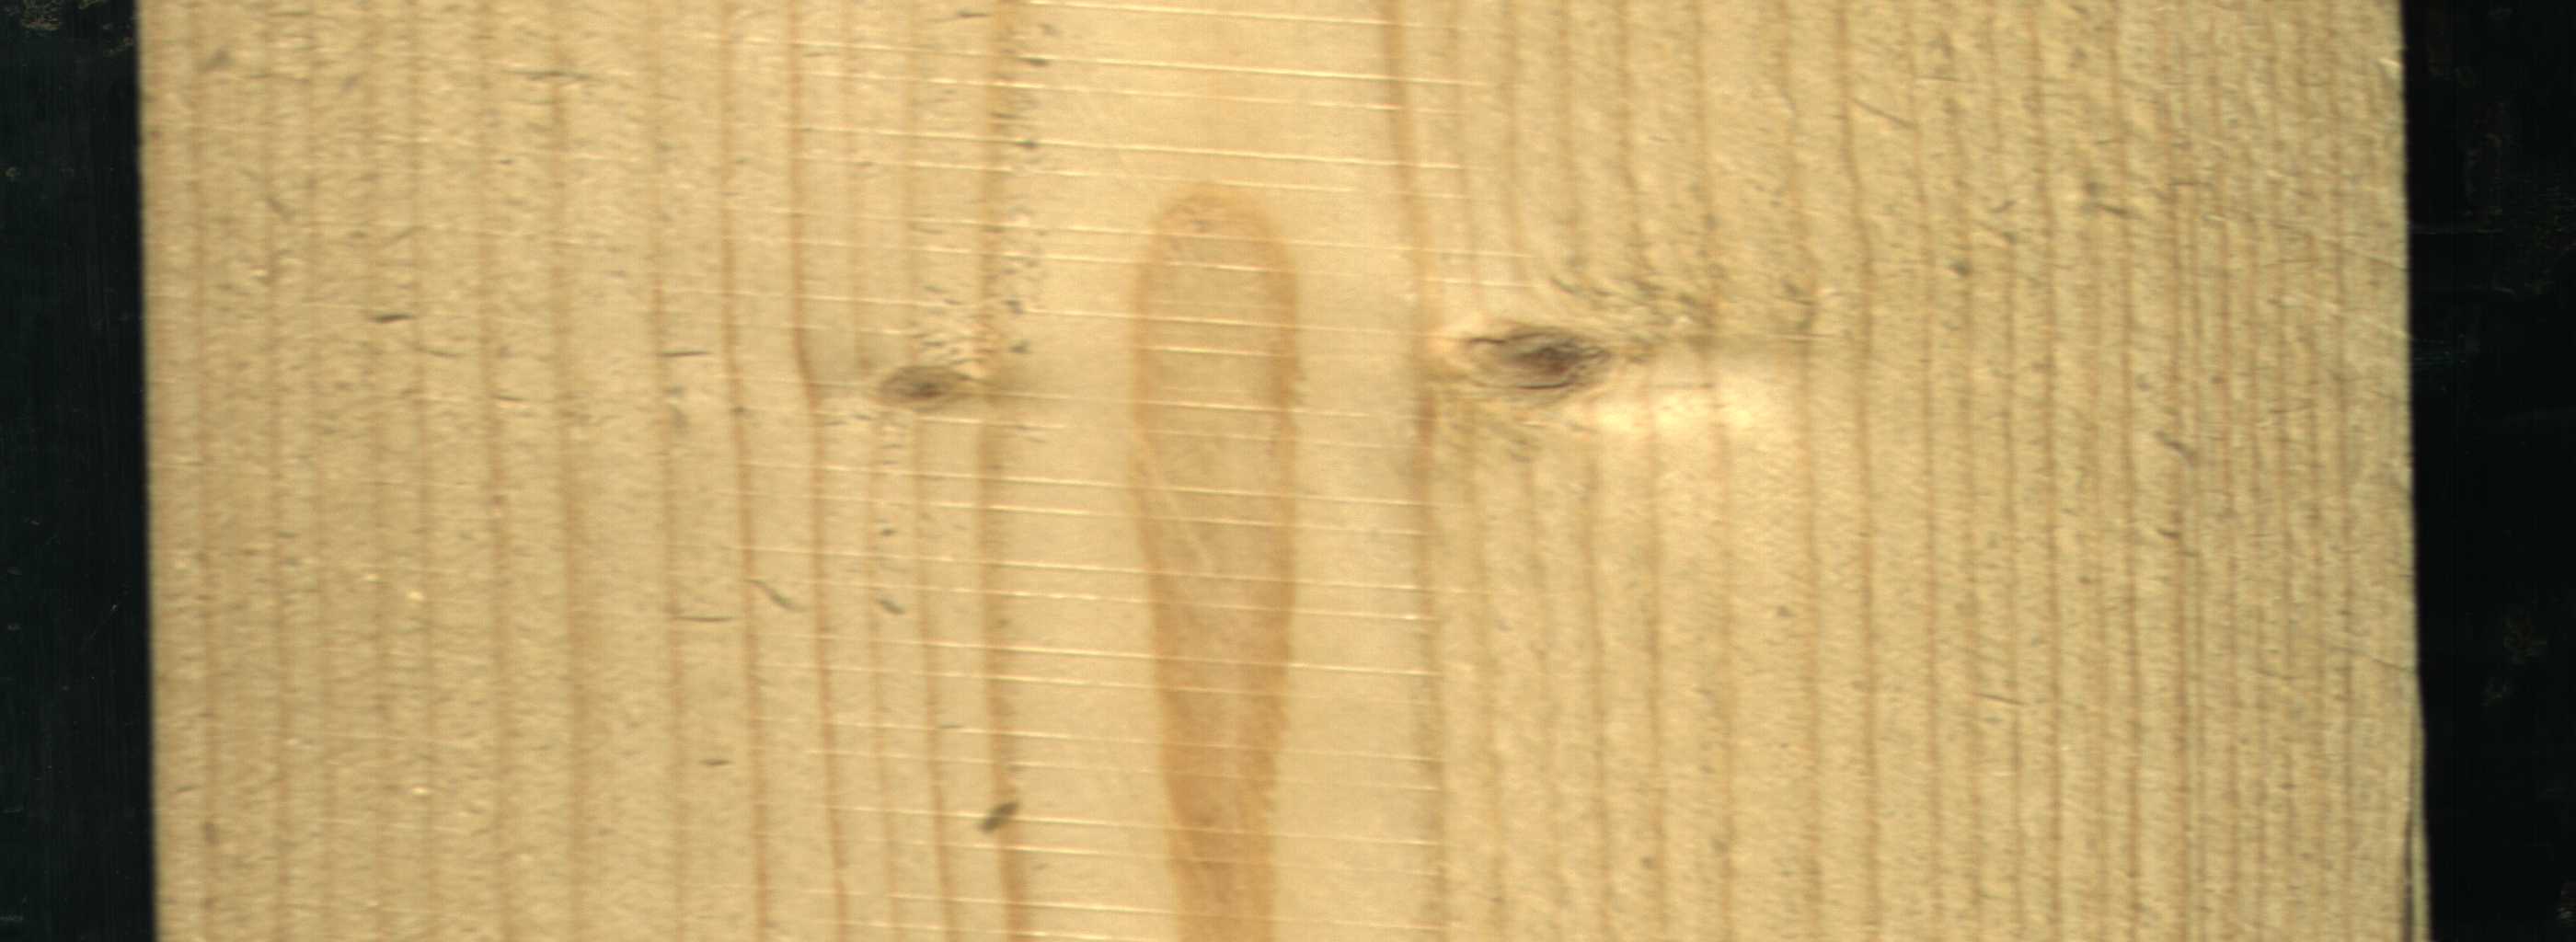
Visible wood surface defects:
Live_Knot
Live_Knot